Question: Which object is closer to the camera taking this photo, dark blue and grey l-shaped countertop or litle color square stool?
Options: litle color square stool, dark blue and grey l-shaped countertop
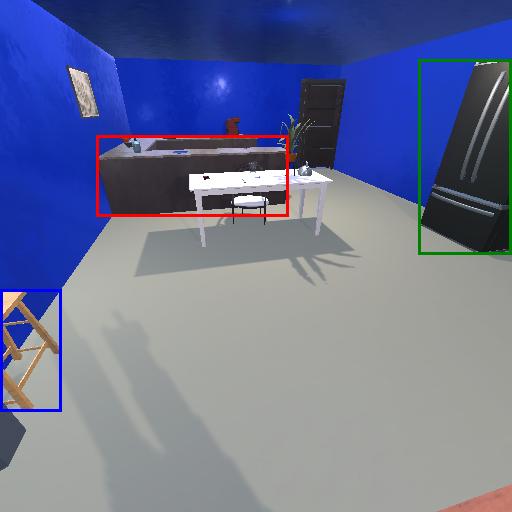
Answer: litle color square stool